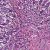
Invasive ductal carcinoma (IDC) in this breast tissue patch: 1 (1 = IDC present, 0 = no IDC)